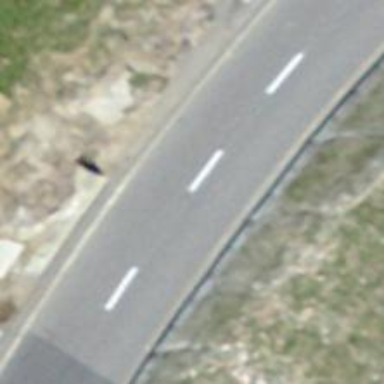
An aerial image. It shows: Primary road with asphalt surface and no sidewalks.